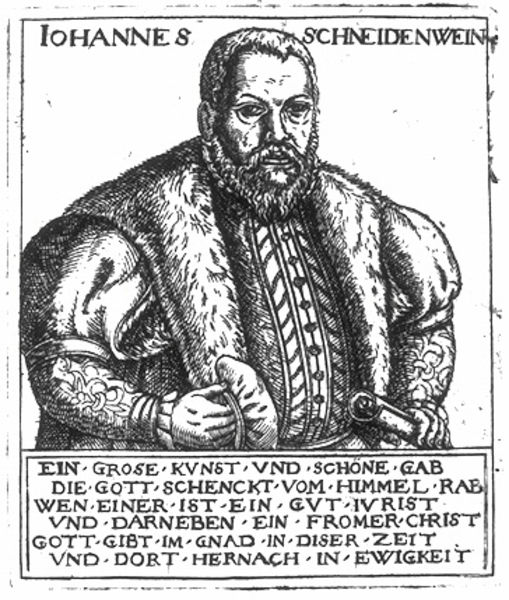
Titel: Bildnis des Johann Schneidewein
Künstler: Balthasar Jenichen
Institution: (Seriendruck)
Schlagwörter: hand, mann, umhang, weiß, frisur, grau, haar, hut, mund, nase, schwarz, blick, ornament, alt, bart, jacke, kappe, mütze, augen, gesicht, hermelin, johannes, kragen, mensch, pelz, rahmen, tod, vollbart, bildnis, portrait, porträt, gewand, haare, mantel, reich, adel, bruststück, knopf, lippen, renaissance, deutschland, fell, holzschnitt, schrift, grafik, graphik, dick, ernst, inschrift, verzierung, deutsch, bauch, knöpfe, knopfleiste, name, druck, schwarz-weiß, radierung, stich, text, buchstaben, bürger, überschrift, herrscher, kunst, brokat, buchdruck, rolle, pelzkragen, pelzmantel, papierrolle, mittelalter, wams, gedicht, repräsentation, schriftrolle, macht, persönlichkeit, her, seefahrer, kupferstich, kräftig, spruch, kurzhaar, beschreibung, dokument, schirft, gepflegt, christ, typenschrift, are, schneidenwein, kurzes haar, fettsack, scheidenwein, scheidewein+, johannes scheidenwein, johannes schneidewein, schneiderwein